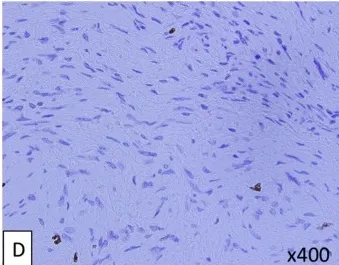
Pathological findings of the liver lesion. (D) The Ki-67 index is about 3.
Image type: pathology (immunostaining)